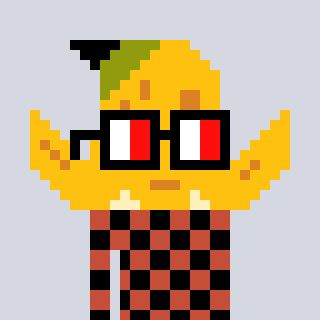
a pixel art character with square glasses with black frames and red eyes, a banana-shaped head and a rust-colored body on a cool background